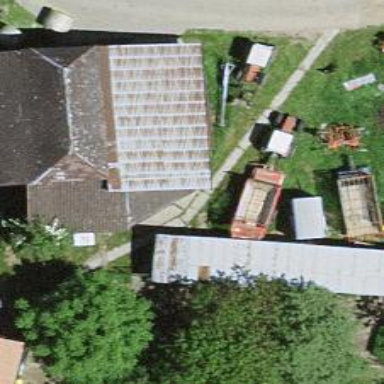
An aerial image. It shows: Rural barn.